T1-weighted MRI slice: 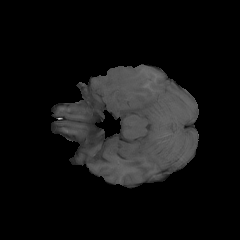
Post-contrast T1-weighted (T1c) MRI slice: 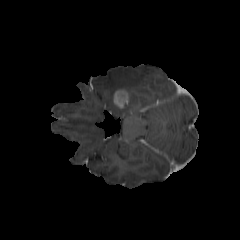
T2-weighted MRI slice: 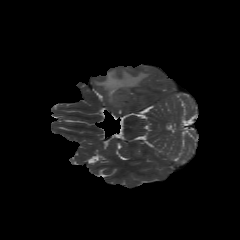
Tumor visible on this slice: yes